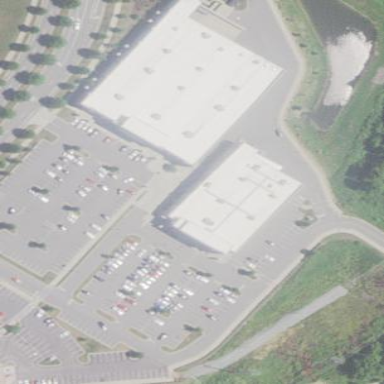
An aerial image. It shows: Department store building.